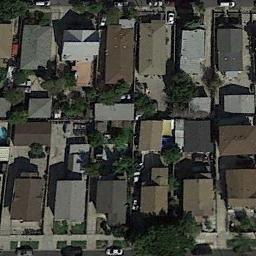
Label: dense_residential